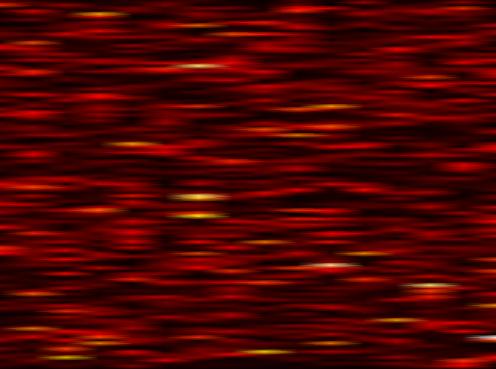
Label: WOLA